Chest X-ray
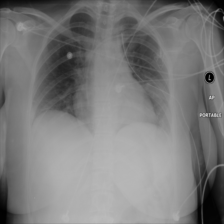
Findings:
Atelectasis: negative
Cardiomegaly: negative
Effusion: negative
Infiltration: negative
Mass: negative
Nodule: negative
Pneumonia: negative
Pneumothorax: negative
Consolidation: negative
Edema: negative
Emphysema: negative
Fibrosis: negative
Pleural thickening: negative
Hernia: negative